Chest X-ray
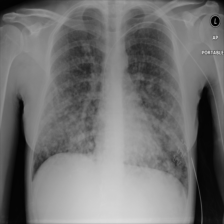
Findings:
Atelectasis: negative
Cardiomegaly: negative
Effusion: negative
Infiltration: negative
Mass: negative
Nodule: negative
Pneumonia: negative
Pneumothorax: negative
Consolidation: negative
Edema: negative
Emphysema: negative
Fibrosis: negative
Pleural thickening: negative
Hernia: negative